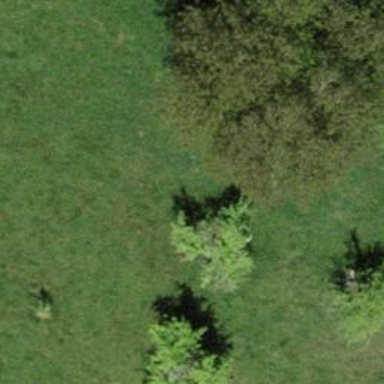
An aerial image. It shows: Broadleaved tree with lush foliage.